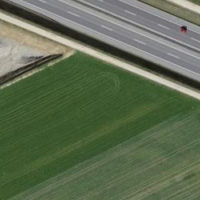
EUNIS habitat code: 57
Species observed at this site:
Milvus milvus